Question: --SQL format
'''
Declare @body As nvarchar(max)=N'<HTML>'
+N'<p>Hi '+@userId+'</p>New amendment for act <b>'+@title+'</b> is added'
+N'<p>This amendment include changes to the Section: <b>'+@sectionid+'</b> and Title: <b>'+@title+'.</b></p>'
+N'<p>You are receiving this message because you have added change alert notification on Section: <b>'+@sectionid+'.</b></p>'
+N'</HTML>'
'''
on Receive email
'''
<HTML><p>Hi zubairpayab</p>New amendment for act <b>Amendment of section 2C</b> is added<p>This amendment include changes to the Section: <b>2</b> and Title: <b>Amendment of section 2C.</b></p><p>You are receiving this message because you have added change alert notification on Section: <b>2.</b></p></HTML>
'''

Can you help me to correct the format
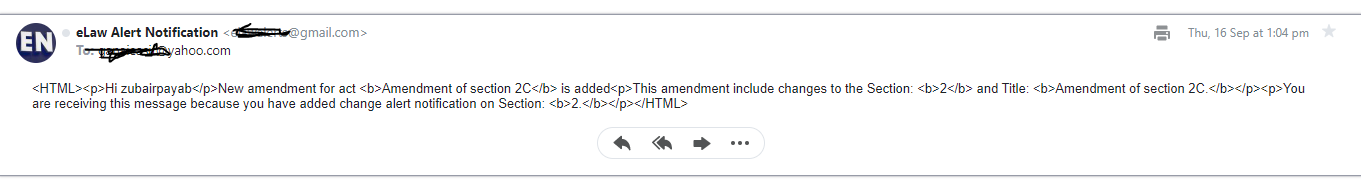
Answer: You need to specify the Body format as HTML while calling the sp_send_dbmail
'''
EXEC dbo.sp_send_dbmail @profile_name = 'MyMailProfile',
@recipients = 'receiver@gmail.com',
@copy_recipients = 'cc@gmail.com',
@body = 'HTML Body Content',
@body_format = 'HTML',
@subject = 'My Mail Subject';
'''